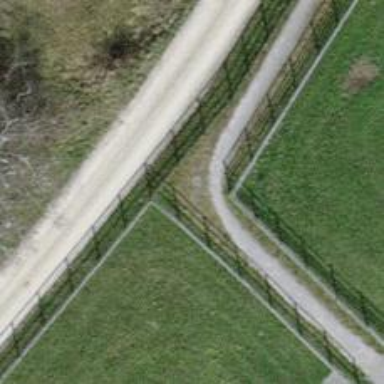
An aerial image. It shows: Compacted bridleway.